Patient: sex M, age 75
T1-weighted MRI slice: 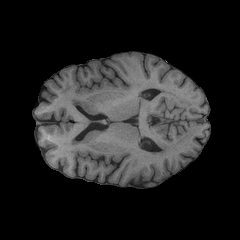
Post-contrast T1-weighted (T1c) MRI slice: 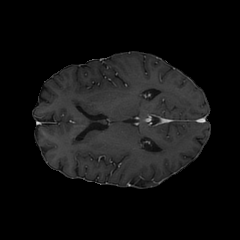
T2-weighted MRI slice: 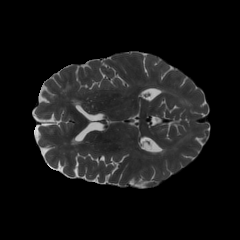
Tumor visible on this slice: no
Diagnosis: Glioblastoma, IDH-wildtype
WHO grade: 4